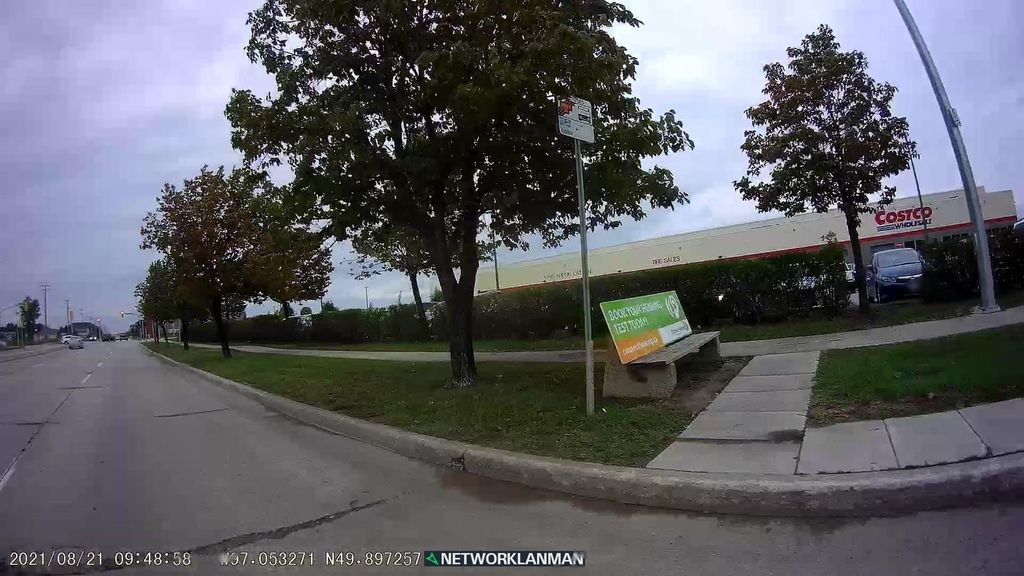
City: winnipeg